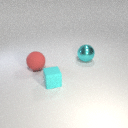
large cyan metal sphere behind large red rubber sphere